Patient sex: M
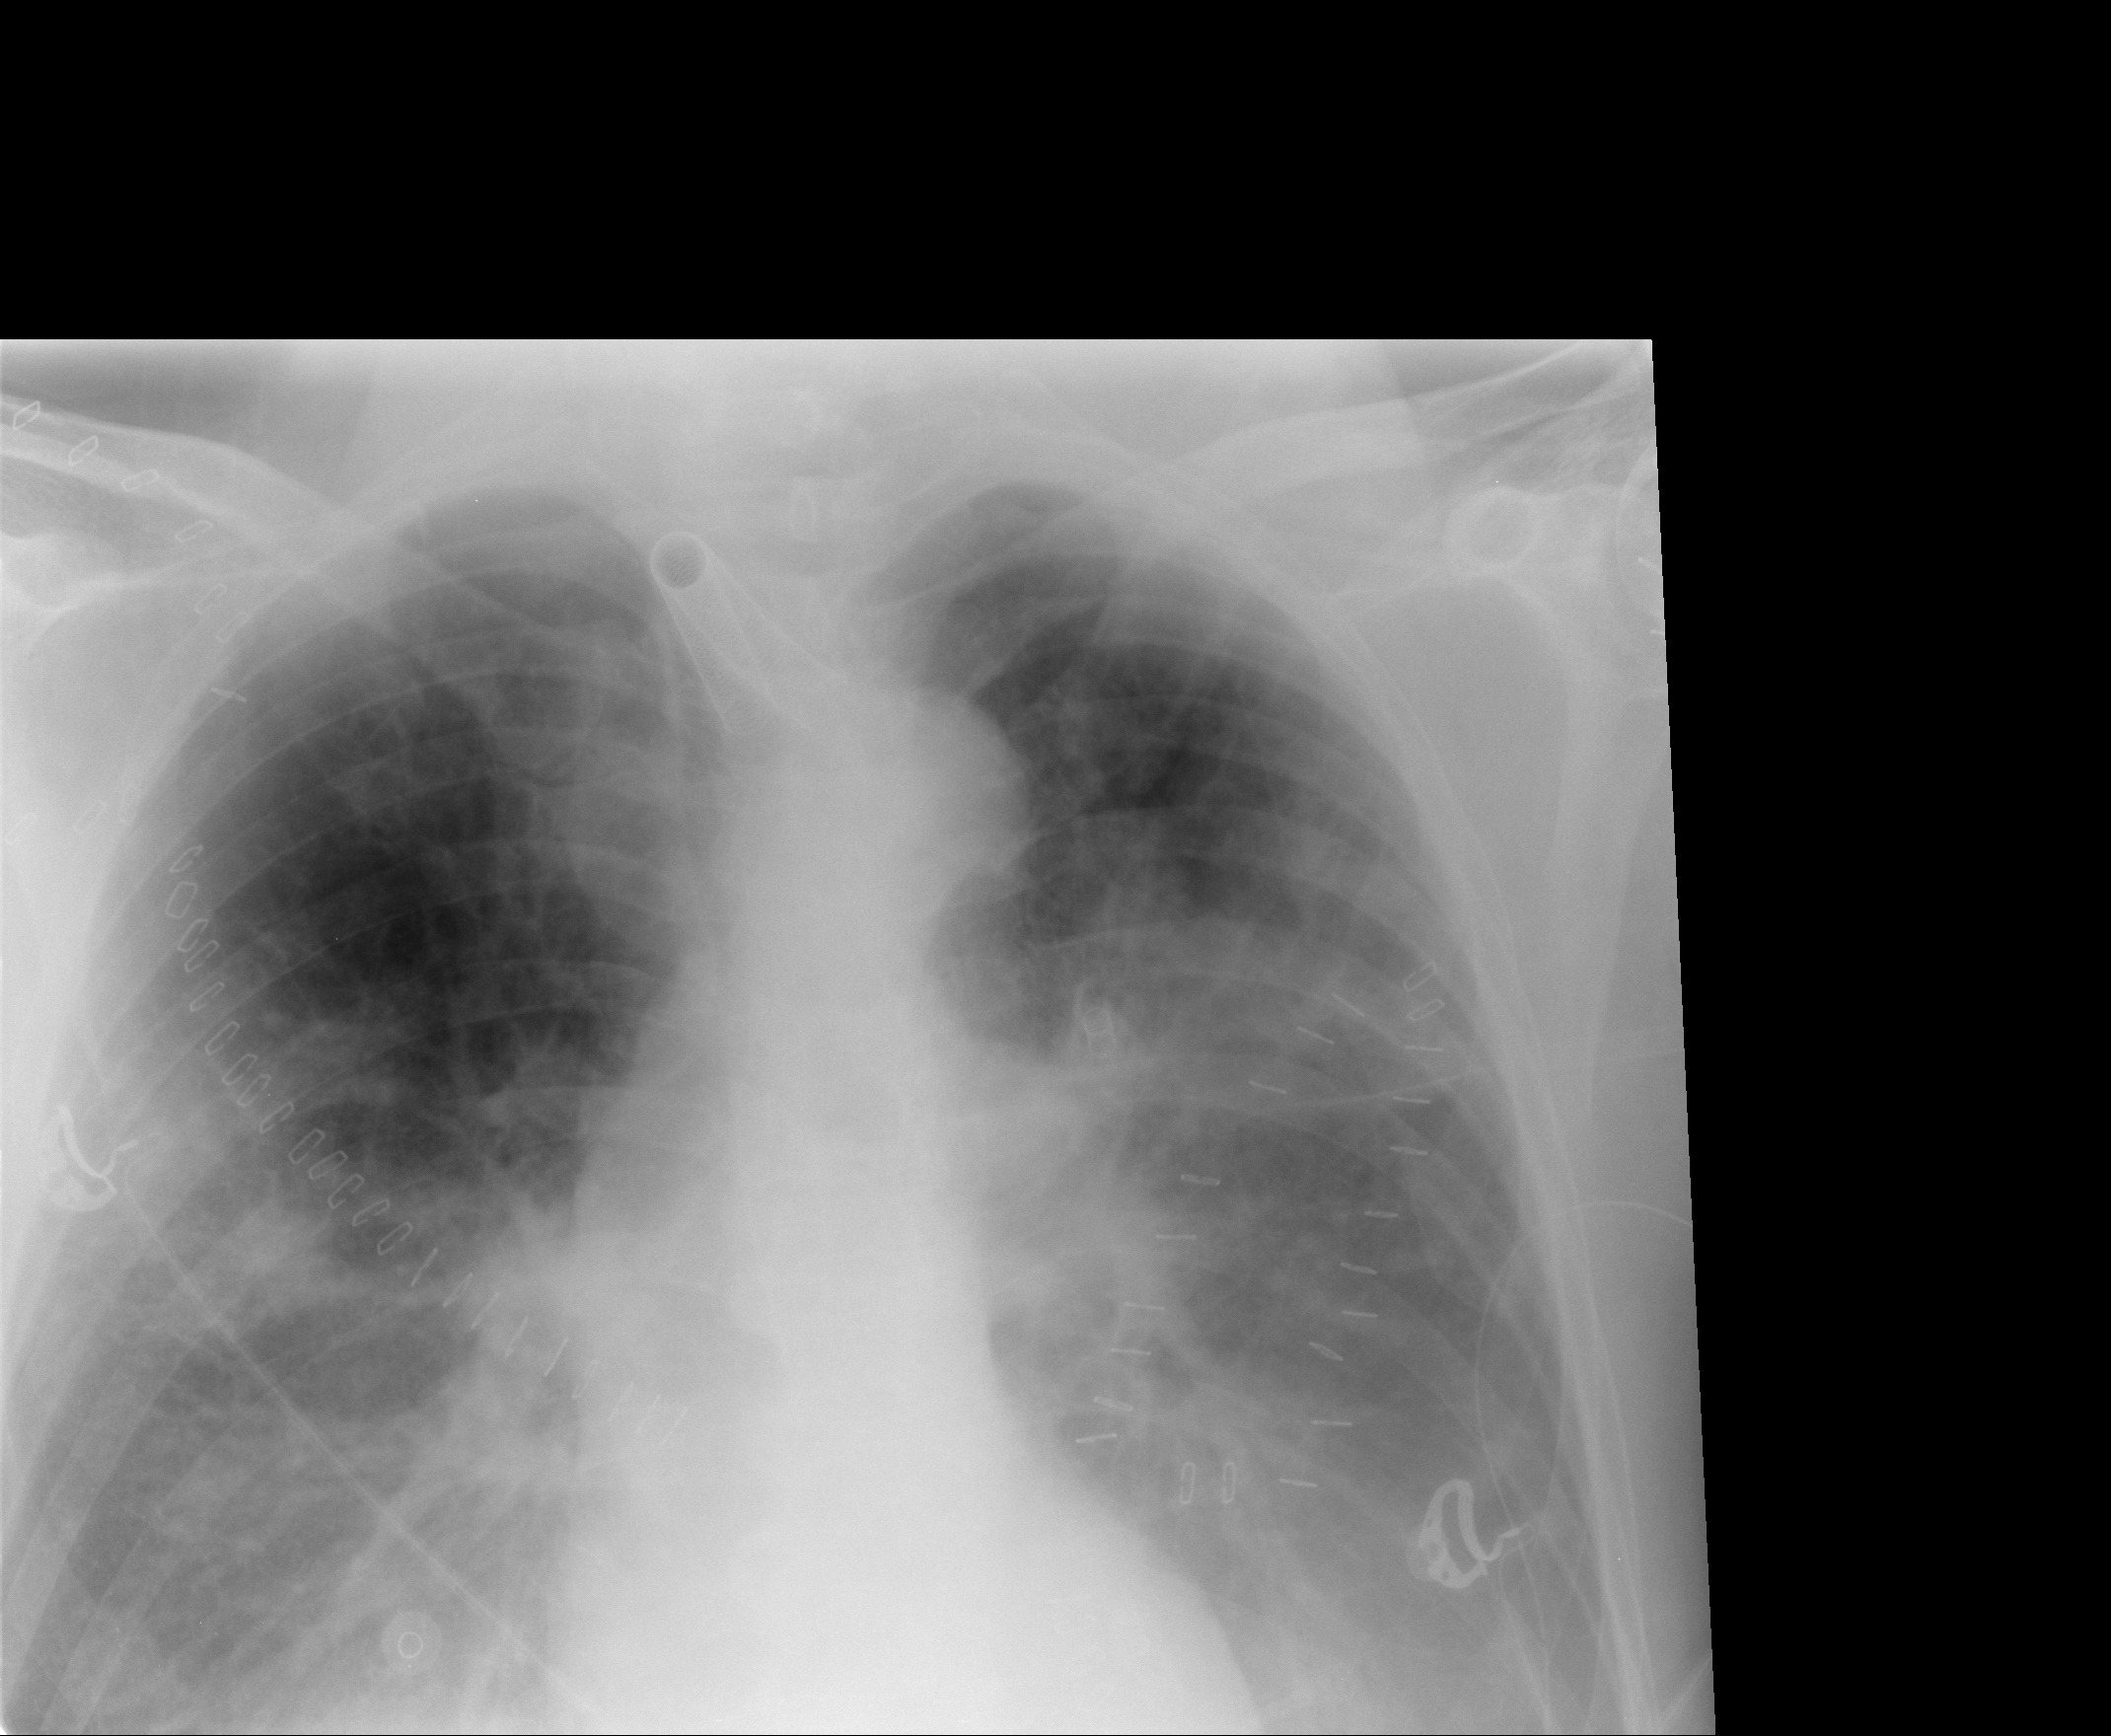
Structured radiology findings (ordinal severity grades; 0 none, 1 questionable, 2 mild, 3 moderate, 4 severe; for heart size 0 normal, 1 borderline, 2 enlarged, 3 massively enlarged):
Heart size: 0
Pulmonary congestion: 0
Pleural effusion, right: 3
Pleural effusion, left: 3
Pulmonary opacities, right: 3
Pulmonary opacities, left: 3
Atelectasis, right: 3
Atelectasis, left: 3